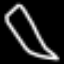
Label: pencil